Aerial crown-view tile of a tropical tree (Barro Colorado Island, Panama), acquired 20241112:
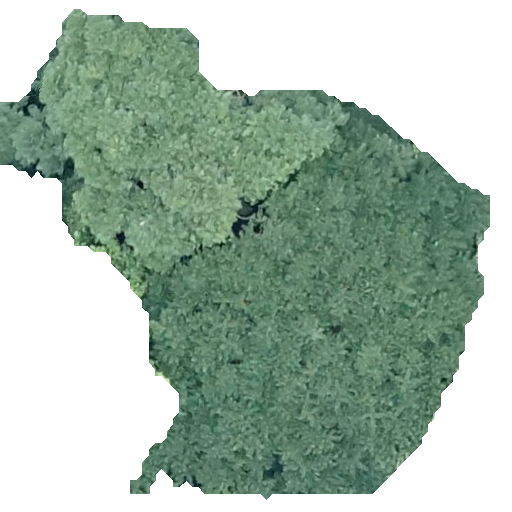
Species: Jacaranda copaia
GBIF accepted scientific name: Jacaranda copaia
Crown area: 226.742 m²